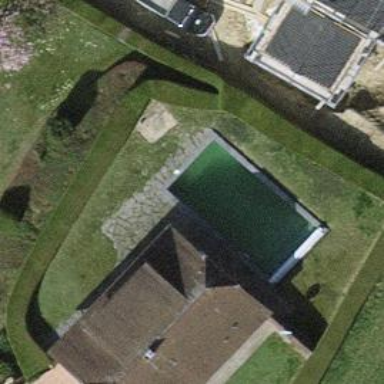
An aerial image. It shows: Swimming pool located in leisure land.